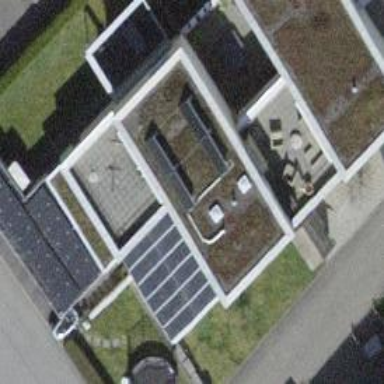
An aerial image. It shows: Solar power generator utilizing photovoltaic technology with solar photovoltaic panels.